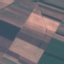
Land use / land cover: AnnualCrop